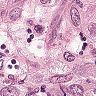
Metastatic tissue present: yes